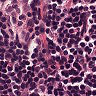
Metastatic tissue present: no